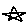
Label: star